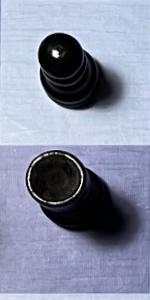
Label: Rook_Black